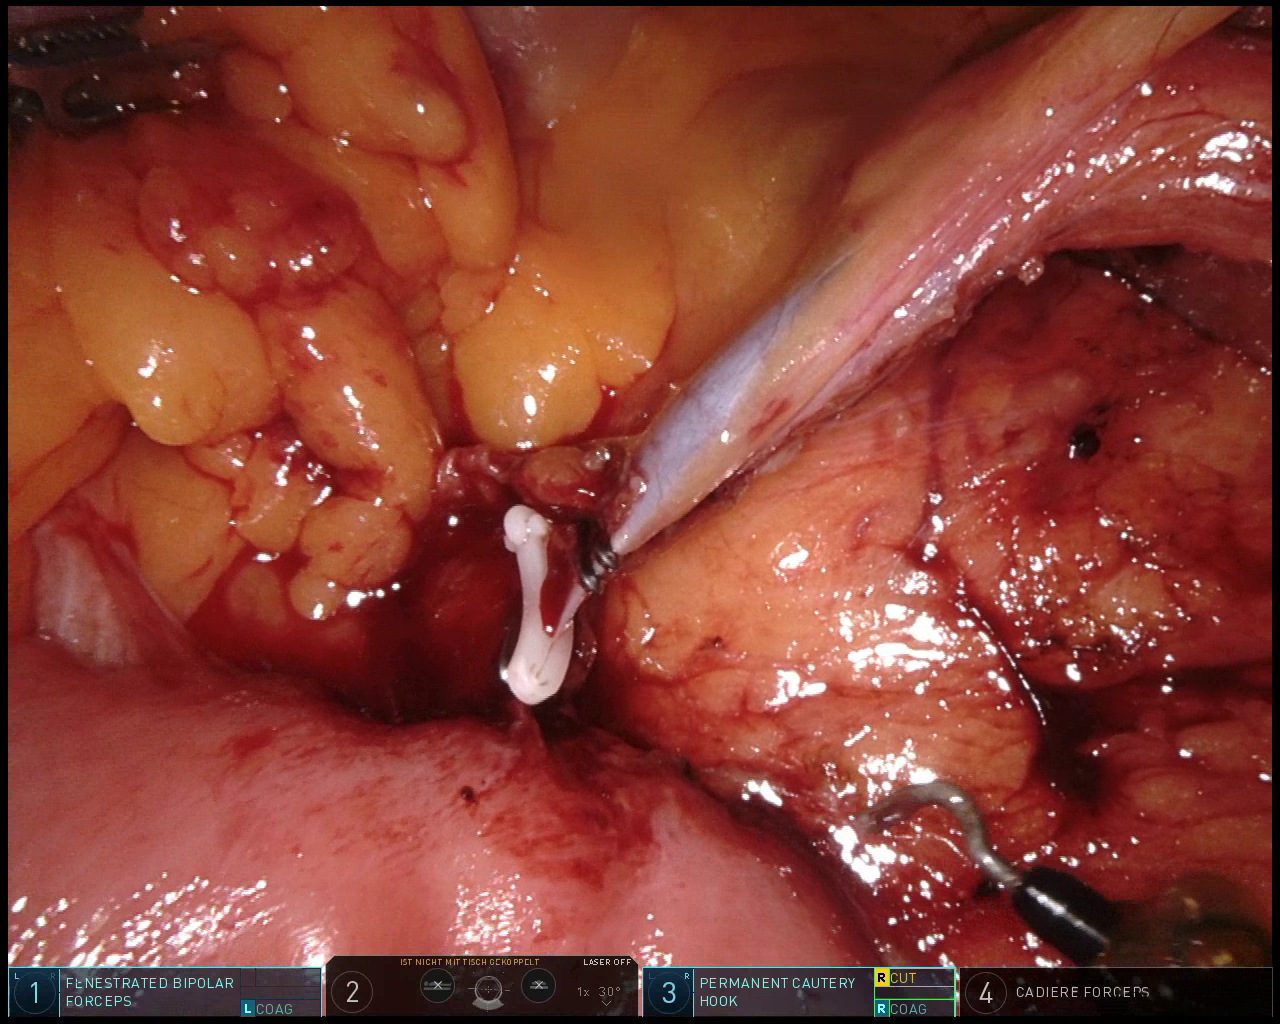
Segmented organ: intestinal_veins
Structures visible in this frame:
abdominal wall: no
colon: no
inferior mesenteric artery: no
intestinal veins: yes
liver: no
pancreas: no
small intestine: yes
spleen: no
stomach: no
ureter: no
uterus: no
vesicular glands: no